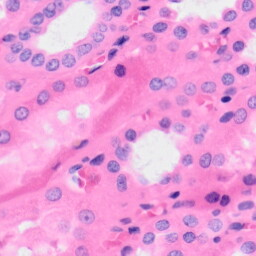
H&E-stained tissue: Kidney